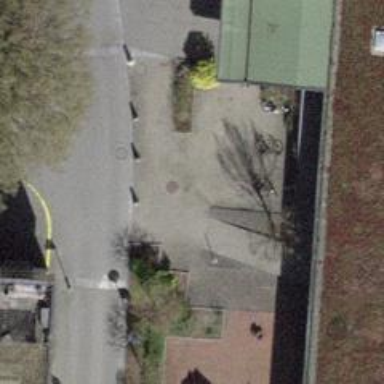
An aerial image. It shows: Bicycle parking facility.